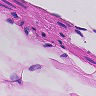
Metastatic tissue present: no